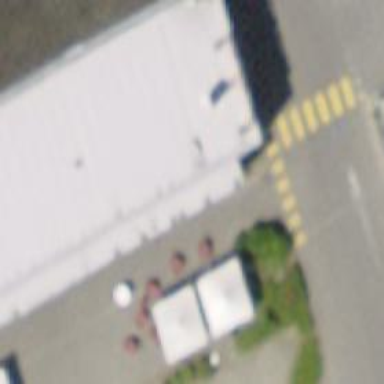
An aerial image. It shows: Kiosk shop.